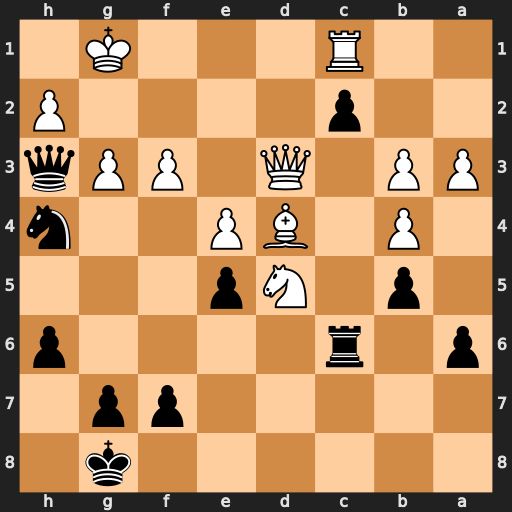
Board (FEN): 6k1/5pp1/p1r4p/1p1Np3/1P1BP2n/PP1Q1PPq/2p4P/2R3K1
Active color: b
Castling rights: -
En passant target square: -
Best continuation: Qg2#